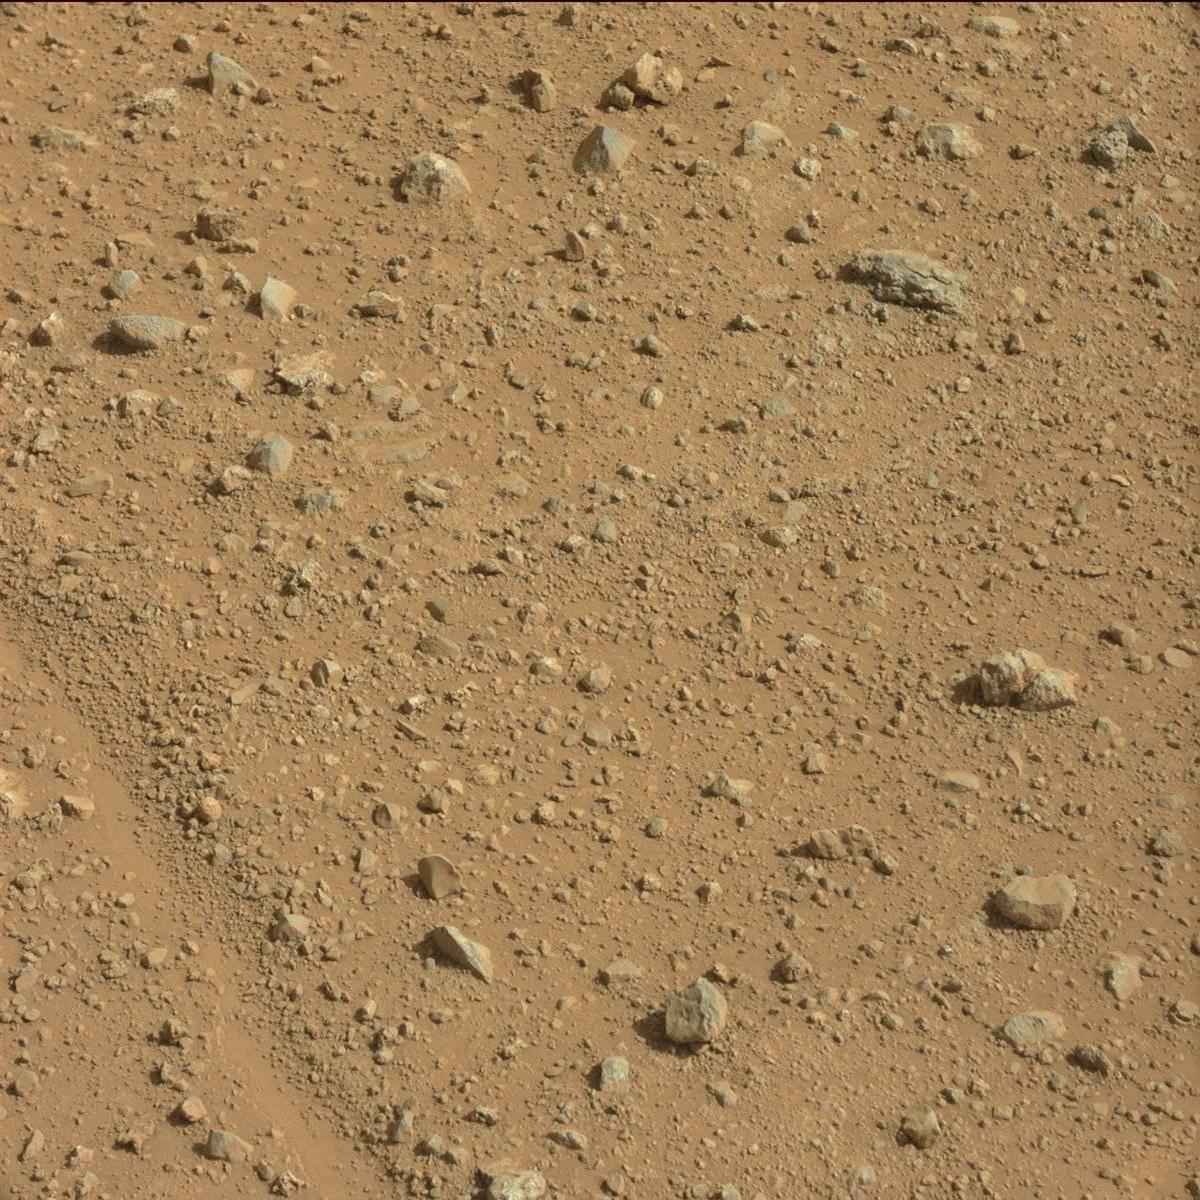
Terrain classes present: Bedrock, Rock, Sand / Soil